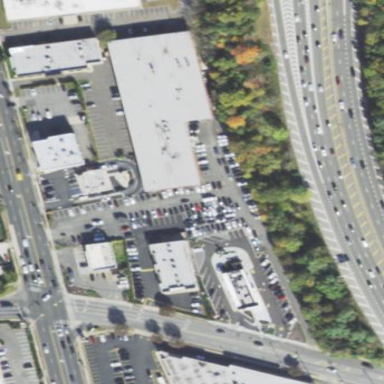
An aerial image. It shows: Retail area.